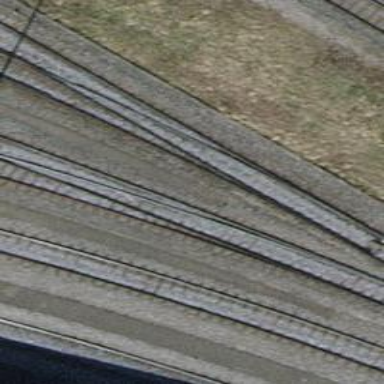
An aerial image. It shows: Railway switch.